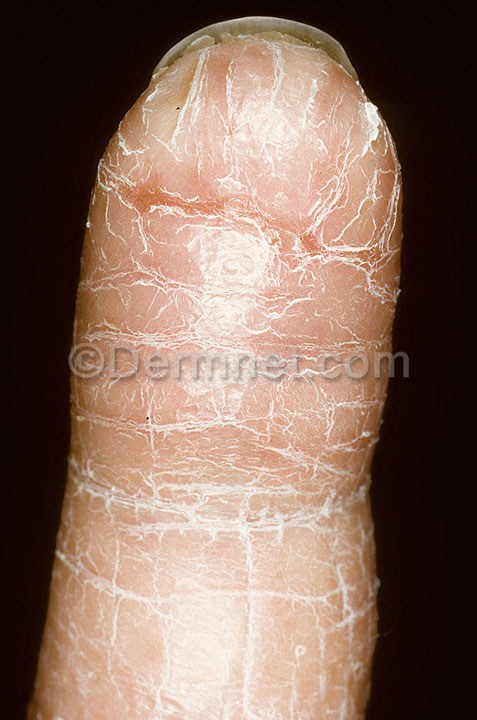
Disease: Eczema Photos